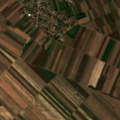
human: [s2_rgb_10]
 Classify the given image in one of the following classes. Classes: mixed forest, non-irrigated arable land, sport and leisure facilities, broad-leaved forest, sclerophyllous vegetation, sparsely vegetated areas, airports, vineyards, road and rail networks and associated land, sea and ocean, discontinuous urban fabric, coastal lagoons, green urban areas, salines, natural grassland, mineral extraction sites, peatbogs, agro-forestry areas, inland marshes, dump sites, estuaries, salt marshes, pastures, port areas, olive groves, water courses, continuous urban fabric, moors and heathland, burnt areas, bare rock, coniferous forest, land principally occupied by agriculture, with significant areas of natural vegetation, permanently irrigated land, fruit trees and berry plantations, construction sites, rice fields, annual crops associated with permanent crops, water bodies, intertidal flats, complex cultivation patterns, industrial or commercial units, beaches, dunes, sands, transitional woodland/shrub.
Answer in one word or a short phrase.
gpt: discontinuous urban fabric, non-irrigated arable land, complex cultivation patterns